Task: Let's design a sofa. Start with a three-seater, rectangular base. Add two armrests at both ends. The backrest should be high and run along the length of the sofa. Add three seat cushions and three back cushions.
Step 452:
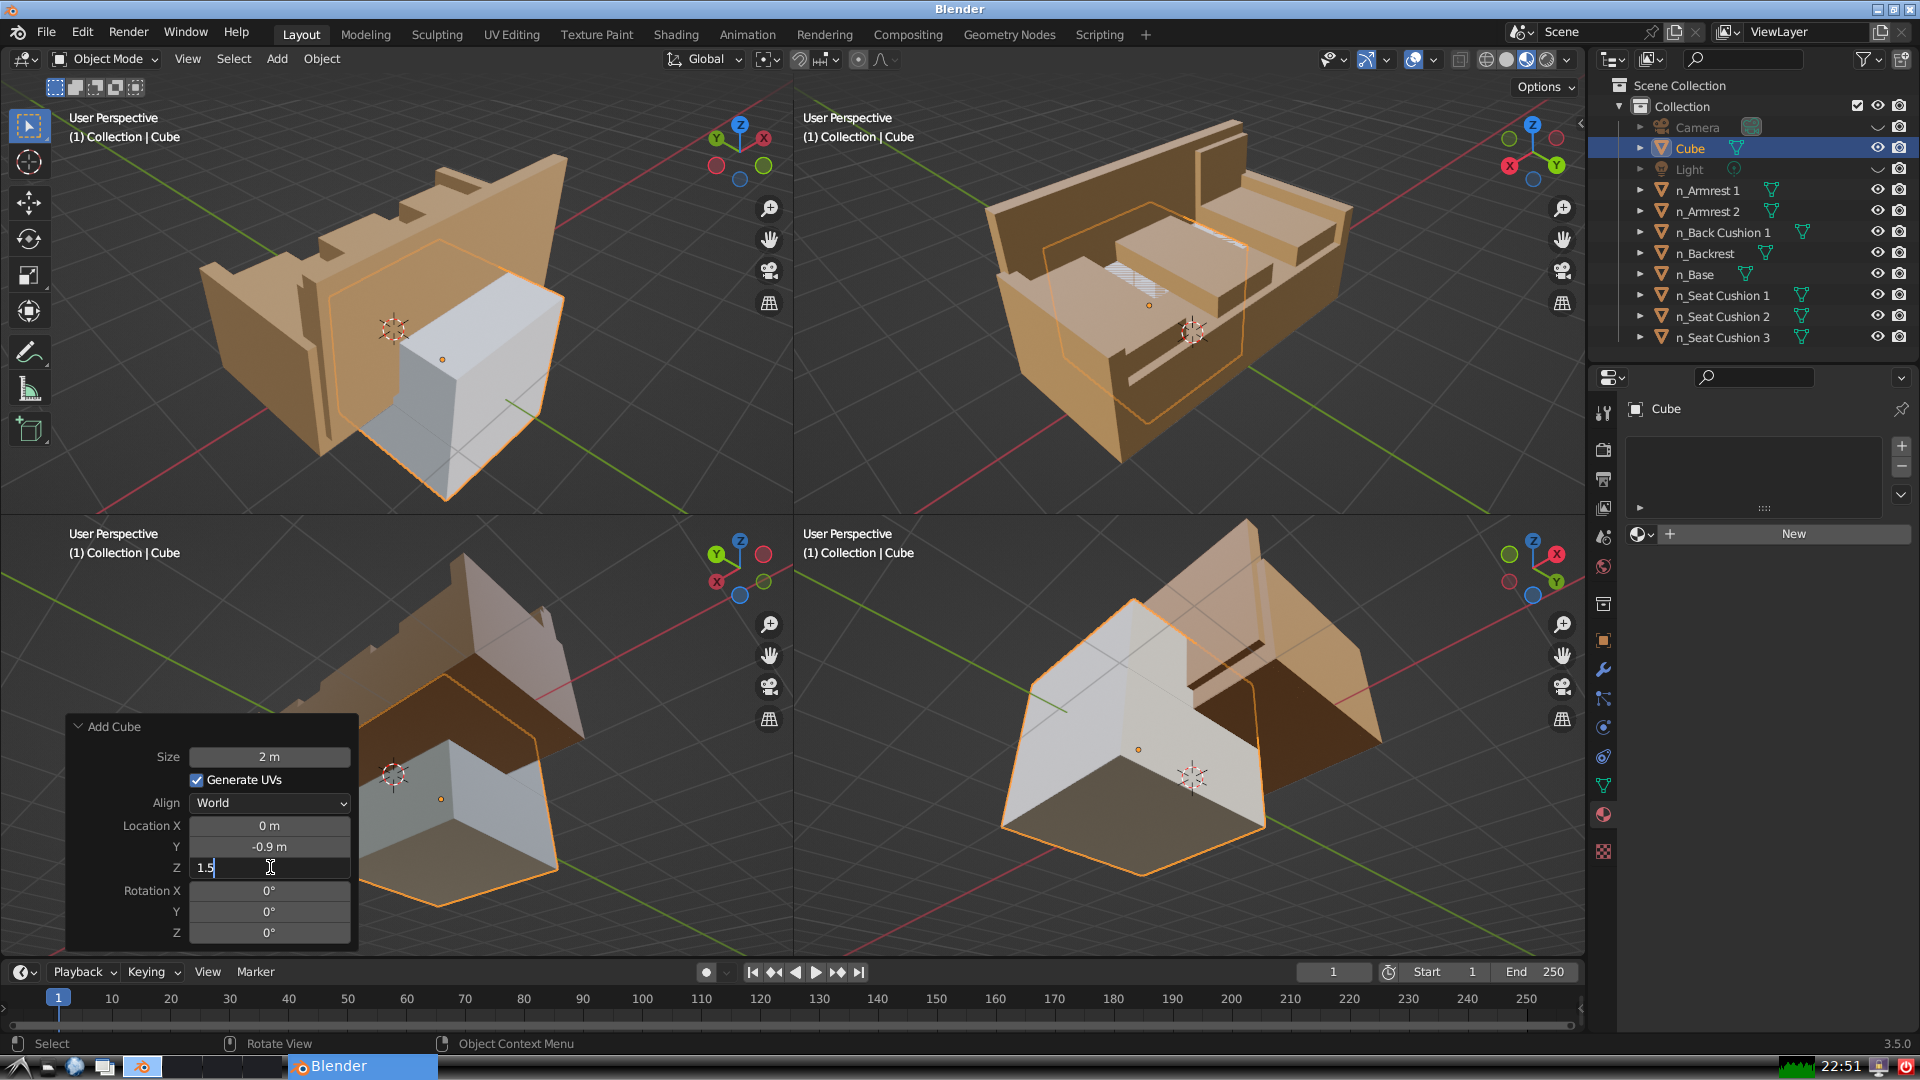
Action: {"key_press": ['Return']}